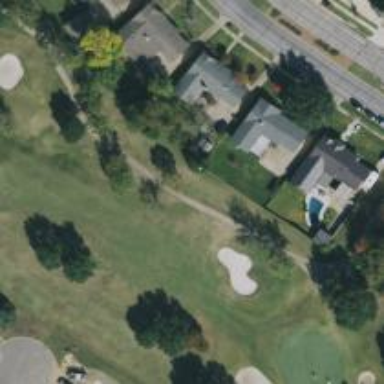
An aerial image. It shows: Path for both roads and golfers.